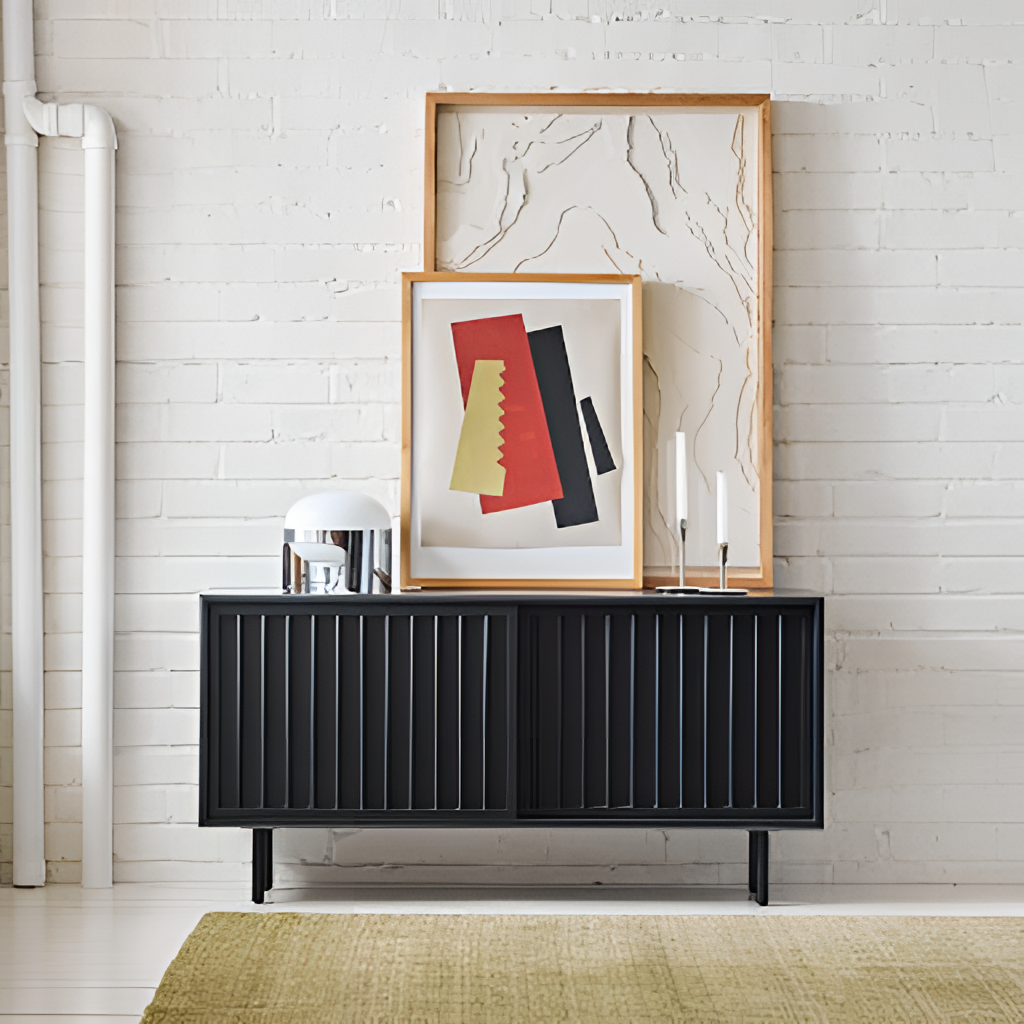
living room, wood cabinet, wood flooring, with plank pattern, contemporary, white brick wallpaper, with solid pattern